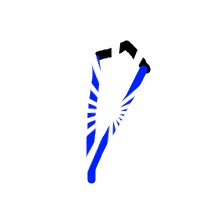
Shape: kite